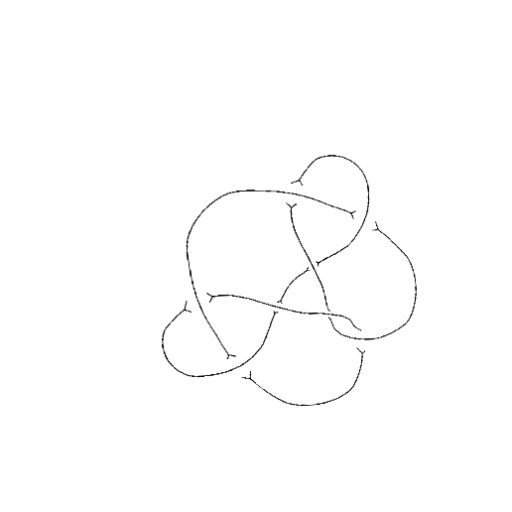
Crossing number: 8